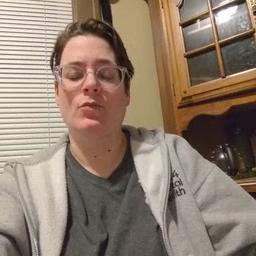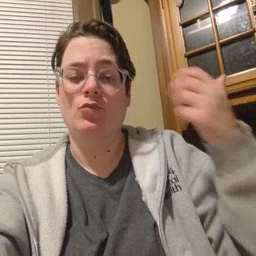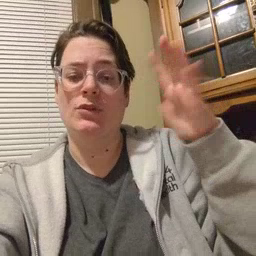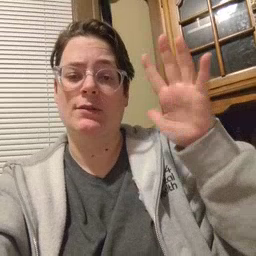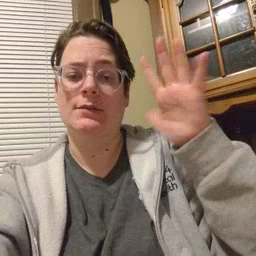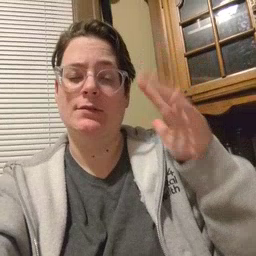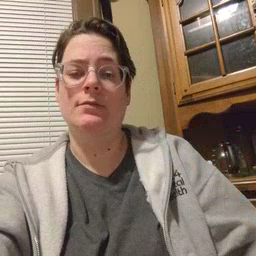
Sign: tree